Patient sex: M
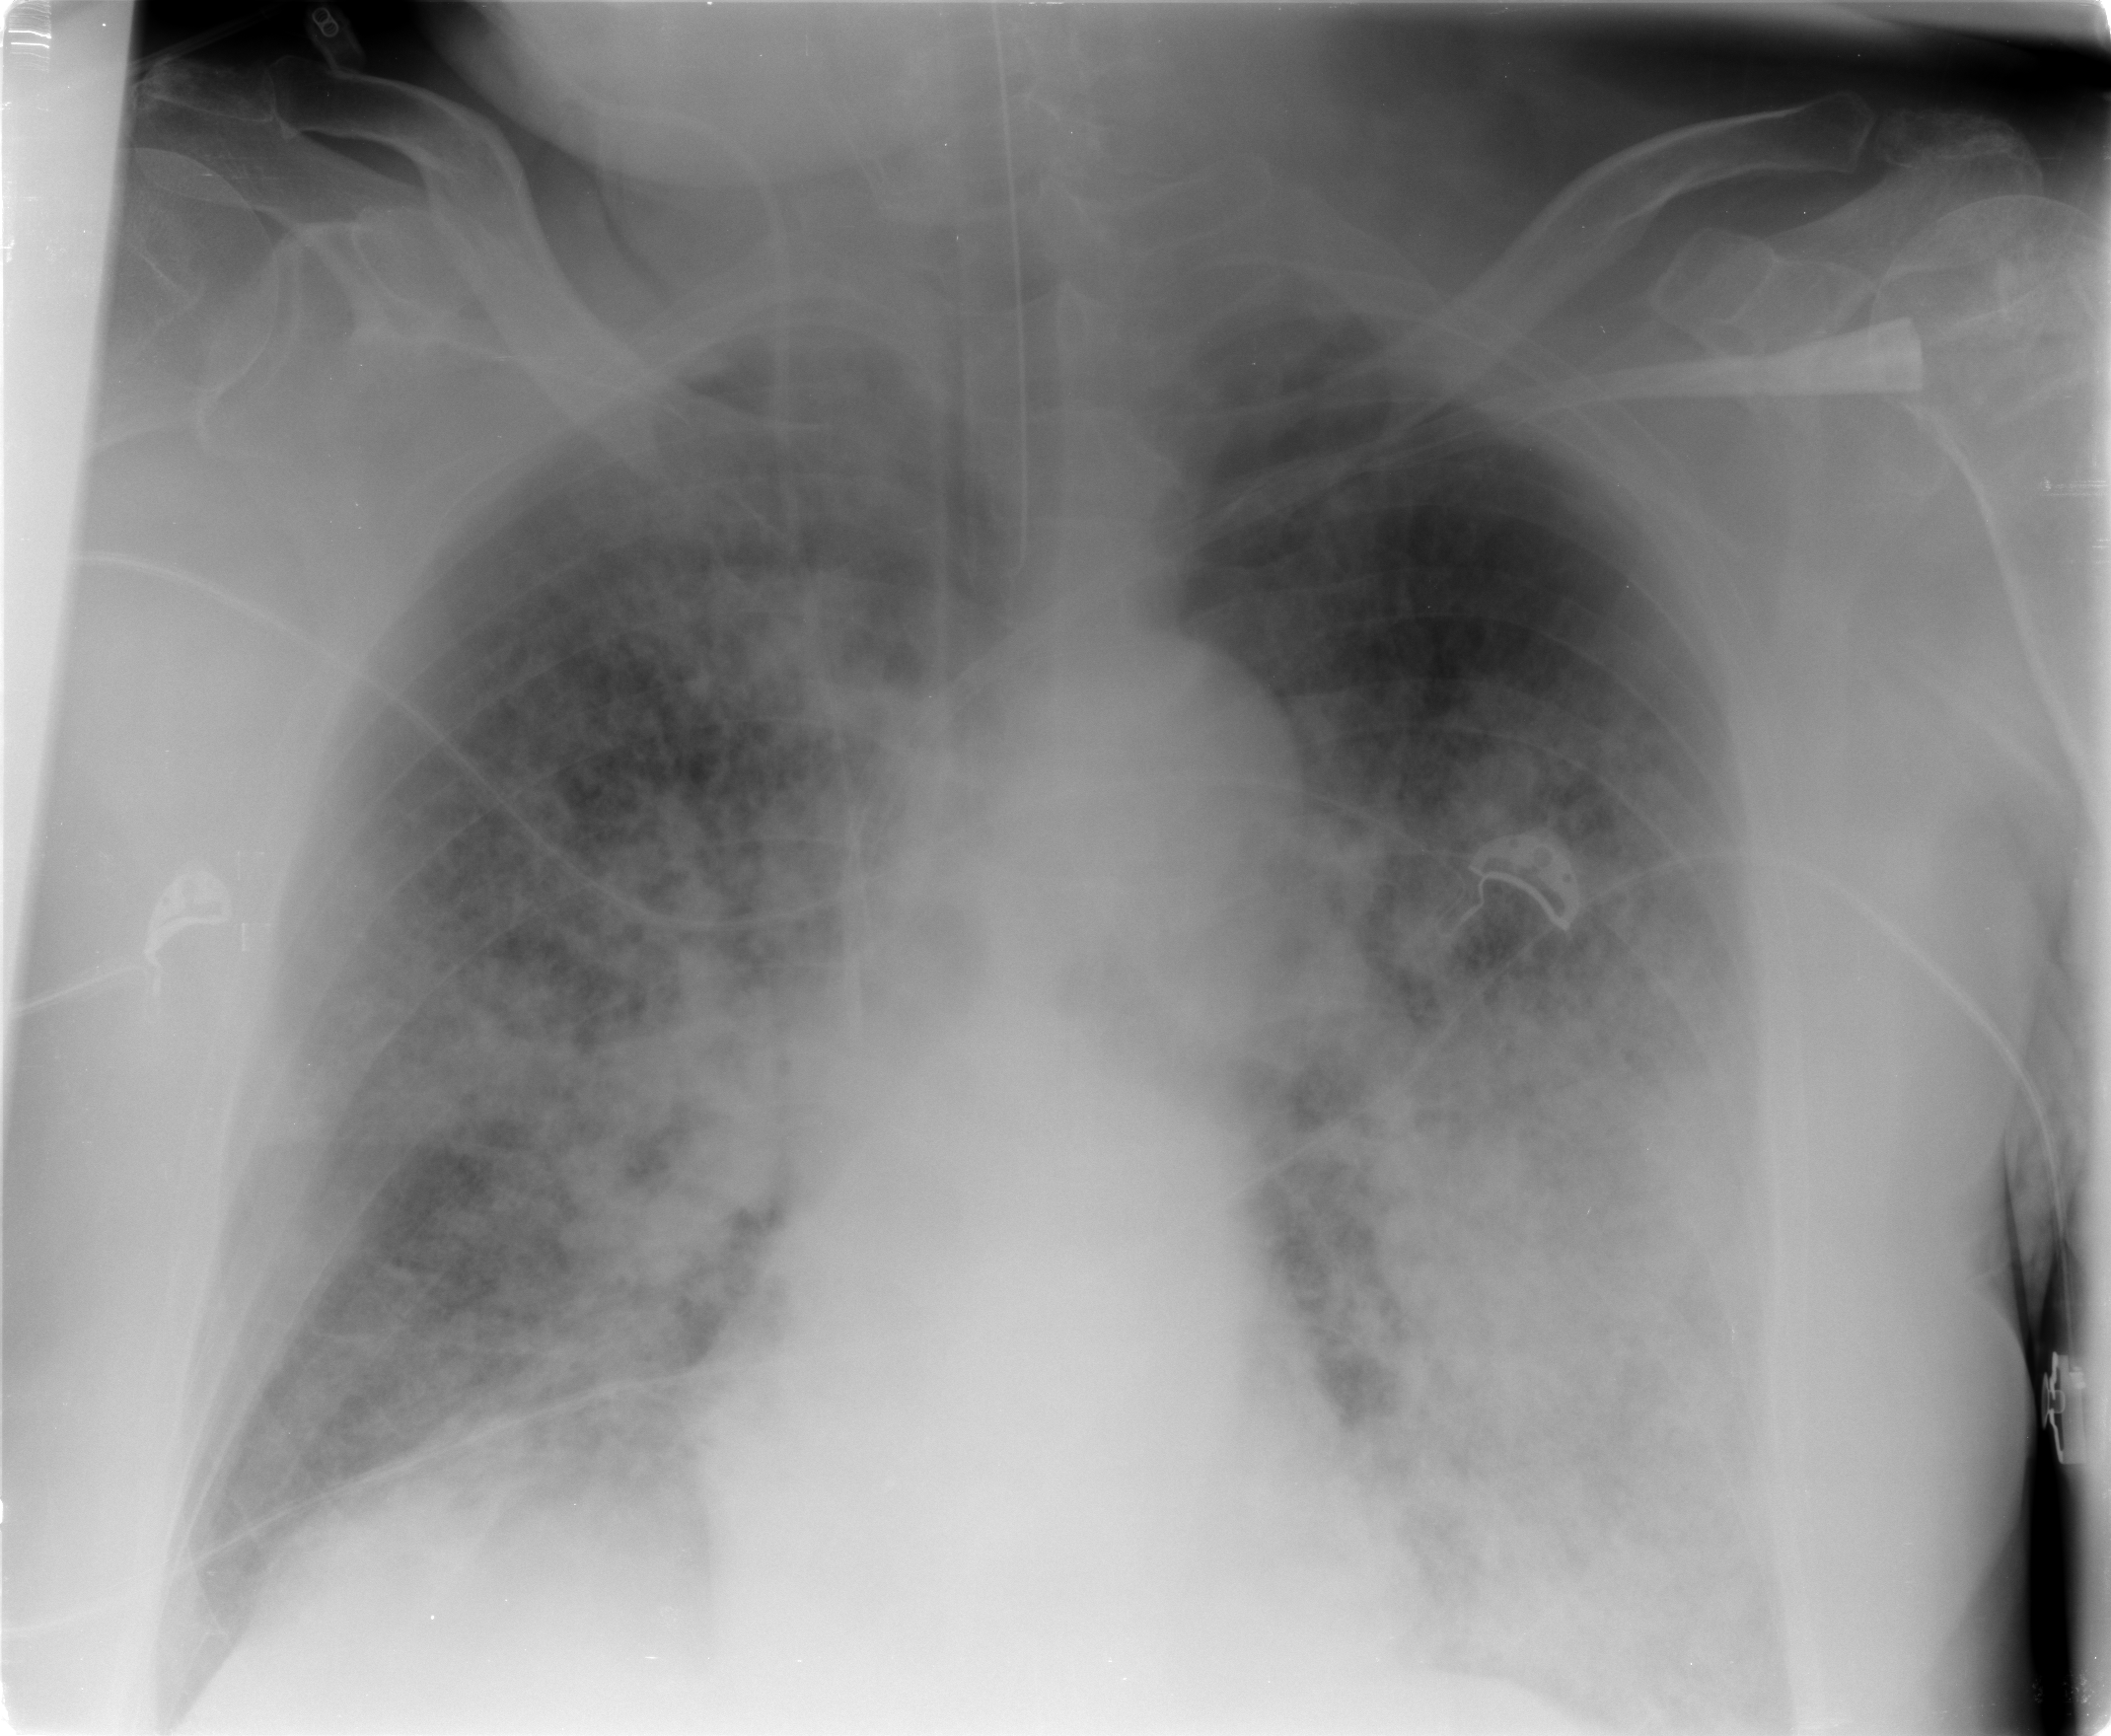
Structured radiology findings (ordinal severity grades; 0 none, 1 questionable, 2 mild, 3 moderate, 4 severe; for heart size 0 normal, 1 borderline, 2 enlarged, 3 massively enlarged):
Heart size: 0
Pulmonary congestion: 1
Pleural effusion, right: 0
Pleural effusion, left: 2
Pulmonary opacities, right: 4
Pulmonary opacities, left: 4
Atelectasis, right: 3
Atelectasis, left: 3